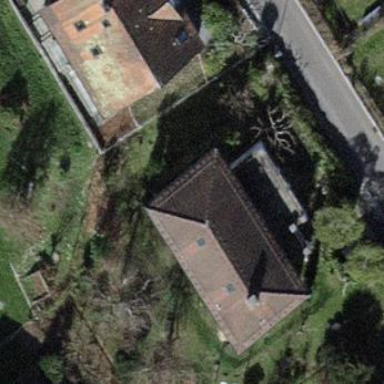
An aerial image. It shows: House with hipped roof.